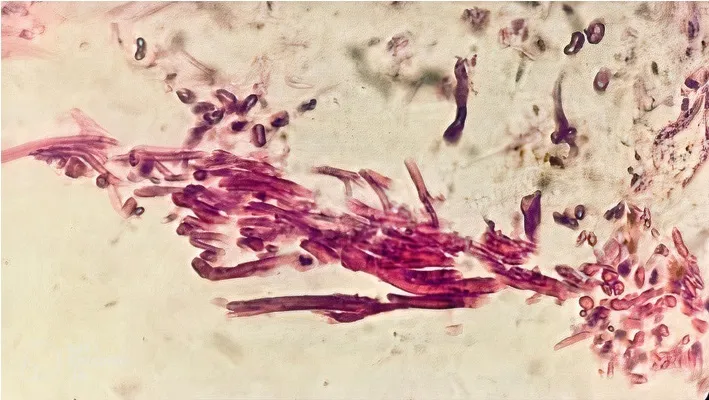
The pathology report, following the first round of flexible bronchoscopy, revealed presence of nonseptated and broad based fungal hyphae consistent with mucormycosis.
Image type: pathology (acid_fast)